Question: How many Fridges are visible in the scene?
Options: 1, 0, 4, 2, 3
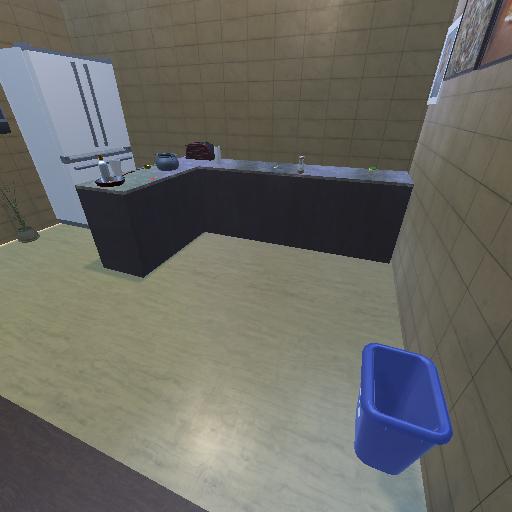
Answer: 1